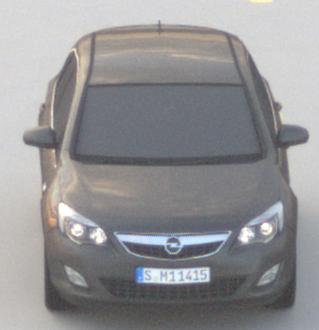
Make: Opel
Model: Astra 1.4 ecoFlex
Detailed model: Astra (J)
Model produced from: 2009/12
Model produced until: 2010/12
Doors: 5
Color: gray
Road condition: dry road
Daytime: sunrise or sunset
Contrast: low contrast